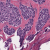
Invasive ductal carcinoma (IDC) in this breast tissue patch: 1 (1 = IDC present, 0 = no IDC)